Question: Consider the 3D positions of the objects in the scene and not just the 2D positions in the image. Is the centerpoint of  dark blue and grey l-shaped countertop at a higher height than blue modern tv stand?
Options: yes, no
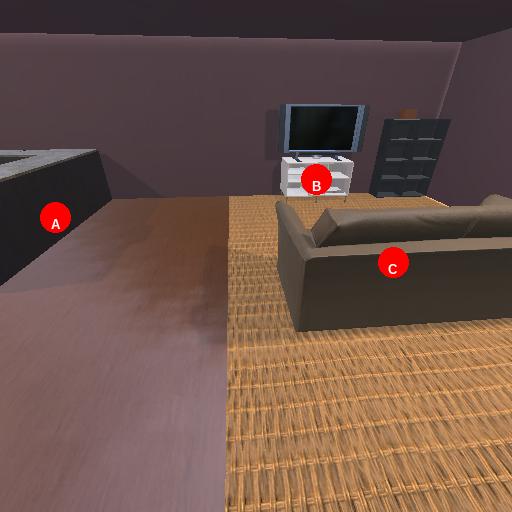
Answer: yes